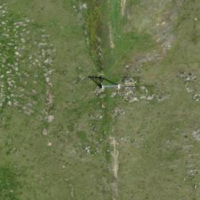
EUNIS habitat code: 26
Species observed at this site:
Bartsia alpina